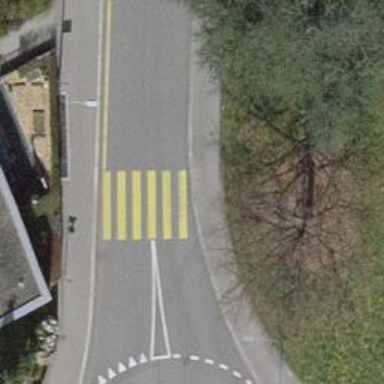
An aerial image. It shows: Kerb serving as barrier.